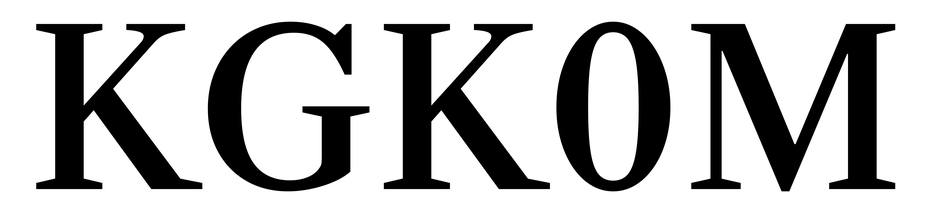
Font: LibreCaslonText_Medium